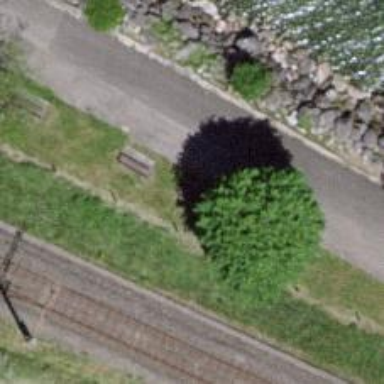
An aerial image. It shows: Brown bench.